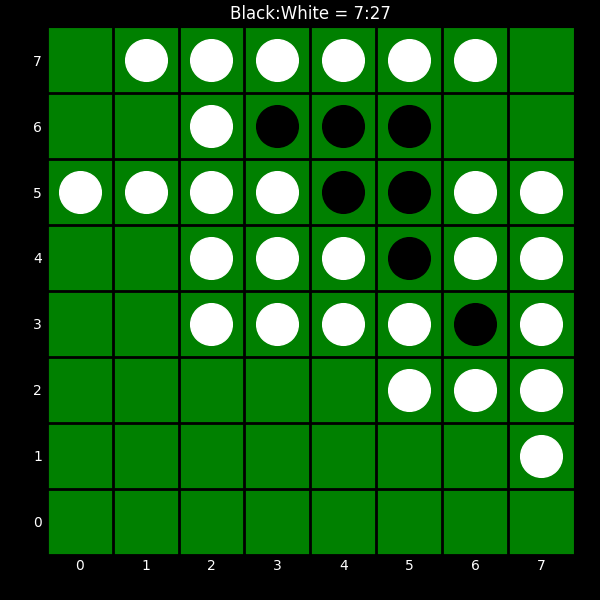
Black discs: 7
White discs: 27